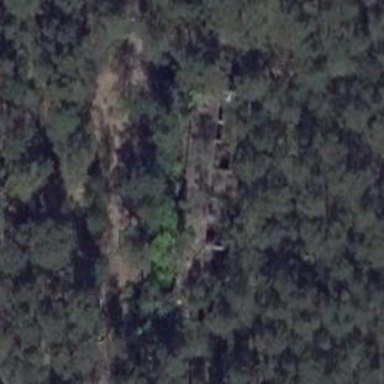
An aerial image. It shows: Ruins of building.